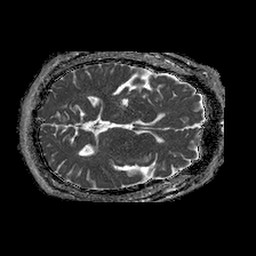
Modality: ADC
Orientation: axial
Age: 53
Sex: male
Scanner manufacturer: philips
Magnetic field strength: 1.5 T
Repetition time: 4.6 s
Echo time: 0.08517 s